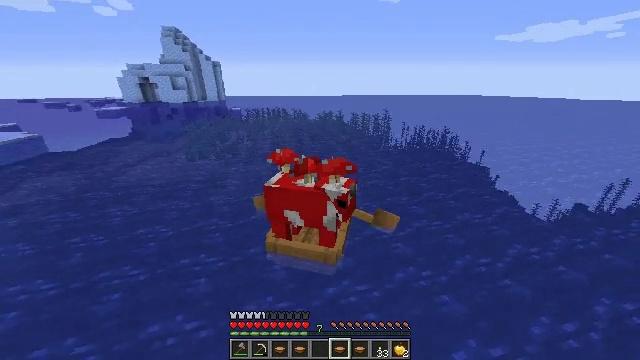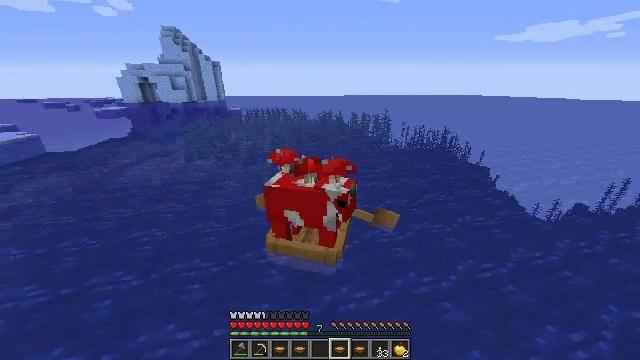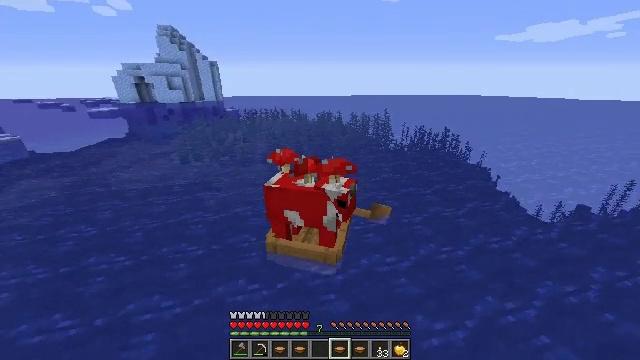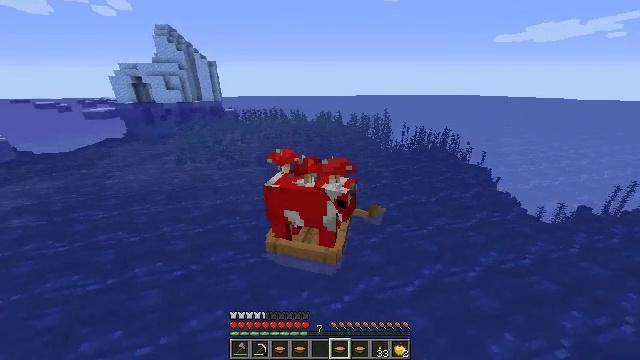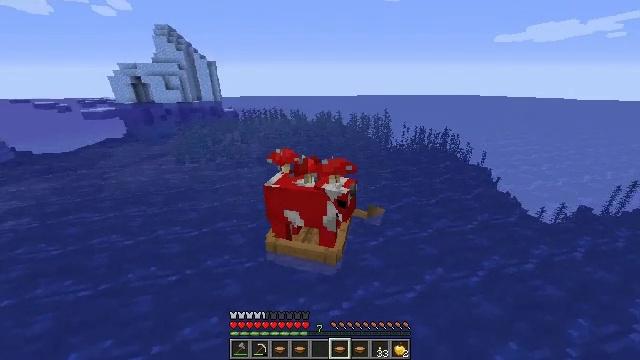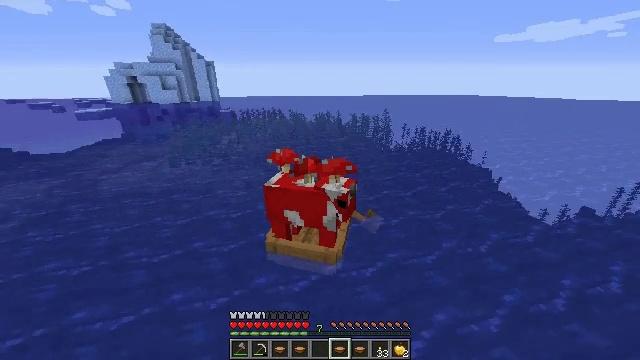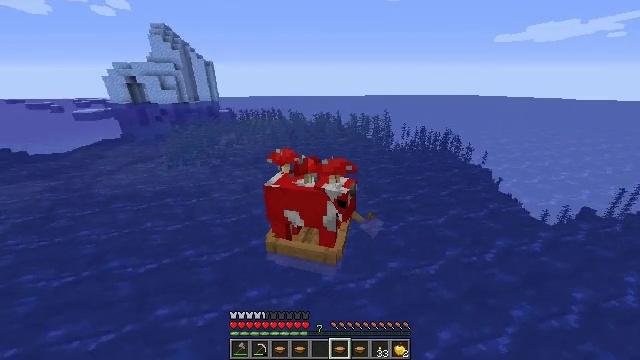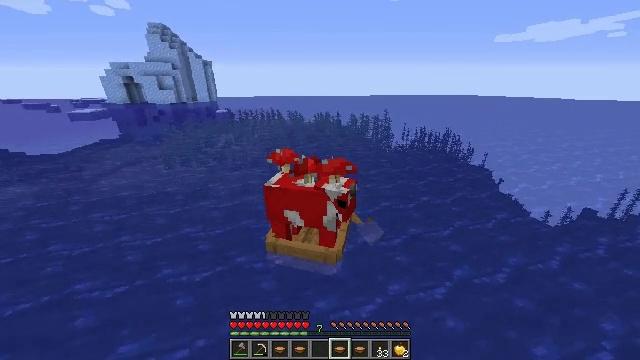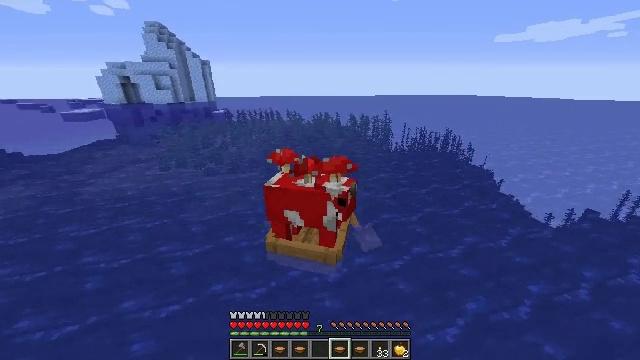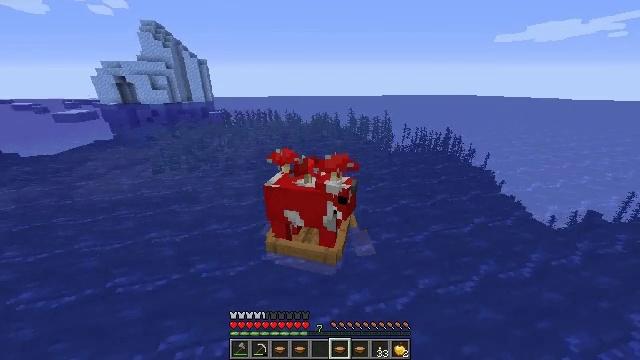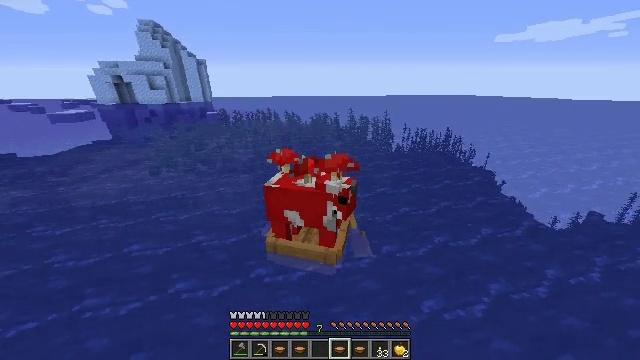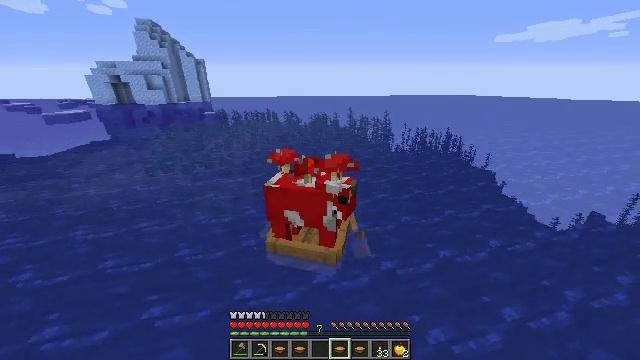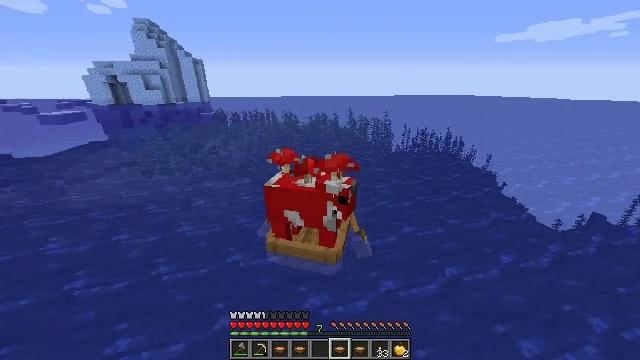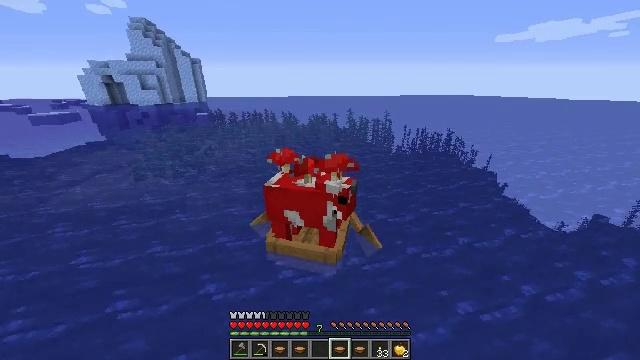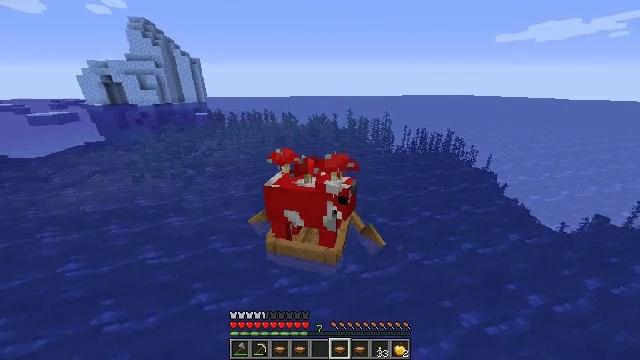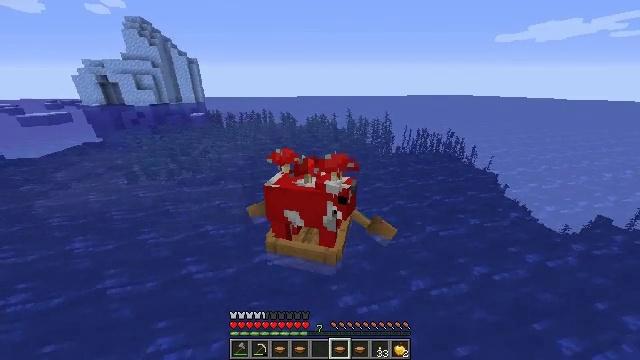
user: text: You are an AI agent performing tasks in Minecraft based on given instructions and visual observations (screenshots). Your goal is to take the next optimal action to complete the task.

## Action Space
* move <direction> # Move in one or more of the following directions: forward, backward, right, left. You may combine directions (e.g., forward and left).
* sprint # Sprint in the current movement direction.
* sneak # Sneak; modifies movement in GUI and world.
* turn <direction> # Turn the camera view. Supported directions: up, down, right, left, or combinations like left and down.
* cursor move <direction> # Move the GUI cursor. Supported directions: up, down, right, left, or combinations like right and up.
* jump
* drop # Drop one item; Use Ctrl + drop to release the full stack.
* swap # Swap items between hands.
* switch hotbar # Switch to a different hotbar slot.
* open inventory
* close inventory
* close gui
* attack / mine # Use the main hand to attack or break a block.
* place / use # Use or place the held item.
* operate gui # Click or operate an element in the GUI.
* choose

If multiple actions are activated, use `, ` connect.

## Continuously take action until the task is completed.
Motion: motion action
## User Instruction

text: Remove a mushroom stew from the inventory.
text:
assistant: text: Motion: move forward
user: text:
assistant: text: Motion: move forward
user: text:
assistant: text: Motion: move forward
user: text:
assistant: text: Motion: move forward
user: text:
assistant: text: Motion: move forward
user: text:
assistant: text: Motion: move forward
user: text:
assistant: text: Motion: move forward
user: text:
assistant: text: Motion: move forward
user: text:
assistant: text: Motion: move forward
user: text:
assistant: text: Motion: move forward
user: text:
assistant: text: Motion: move forward
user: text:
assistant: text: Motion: move forward
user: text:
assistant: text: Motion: move forward
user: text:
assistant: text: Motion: move forward
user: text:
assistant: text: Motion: move forward
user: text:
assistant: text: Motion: move forward
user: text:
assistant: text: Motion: move forward
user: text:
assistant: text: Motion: move forward
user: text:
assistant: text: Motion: move forward
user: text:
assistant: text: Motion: move forward, sprint
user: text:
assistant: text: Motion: move forward, sprint
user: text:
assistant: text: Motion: move forward, sprint
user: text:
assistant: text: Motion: move forward
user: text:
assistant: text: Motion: move forward
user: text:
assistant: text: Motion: move forward
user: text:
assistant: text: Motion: move forward
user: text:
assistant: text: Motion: move forward
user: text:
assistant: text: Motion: move forward
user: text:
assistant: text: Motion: move forward
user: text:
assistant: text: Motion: move forward